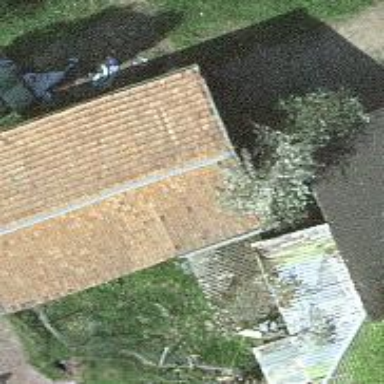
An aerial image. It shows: Shed building.